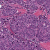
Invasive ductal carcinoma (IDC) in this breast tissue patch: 1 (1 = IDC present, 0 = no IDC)